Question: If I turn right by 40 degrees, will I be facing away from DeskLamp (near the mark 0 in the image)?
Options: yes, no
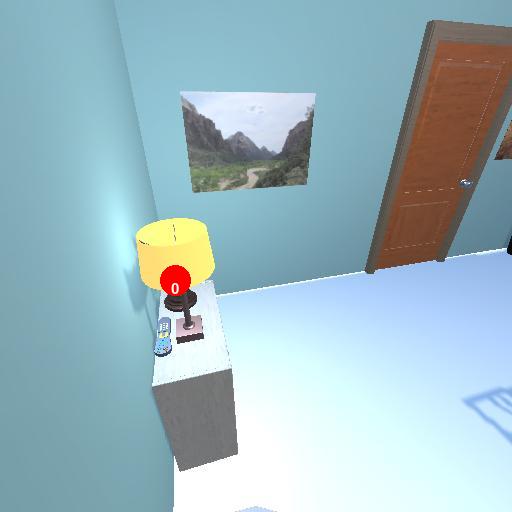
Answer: yes